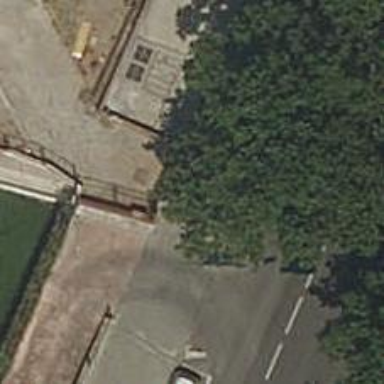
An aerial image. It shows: Gate.